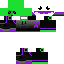
A female skeleton skin with green skin, wearing brown helmet dressed in a purple robe top and black pants, featuring a closed mouth.